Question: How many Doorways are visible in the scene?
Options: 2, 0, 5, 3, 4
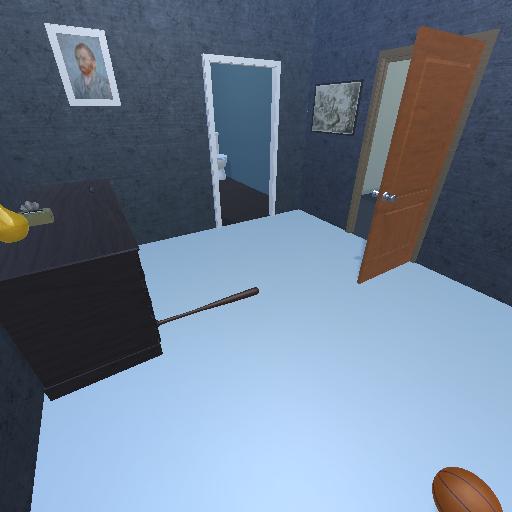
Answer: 2